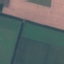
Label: AnnualCrop